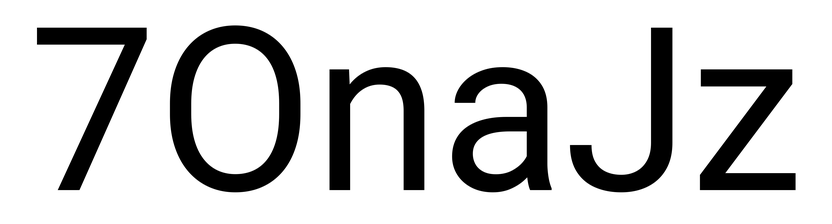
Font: Roboto_Regular